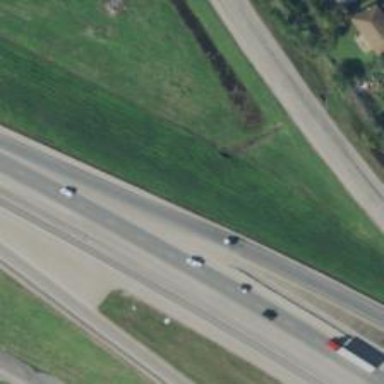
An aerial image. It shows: Trunk link highway.